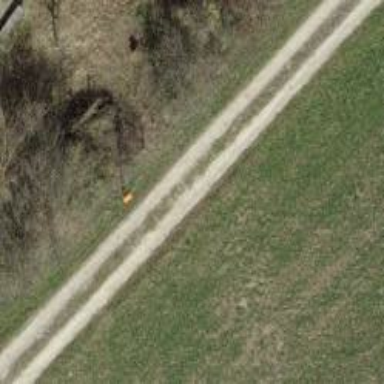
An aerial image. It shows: Aerial marker.